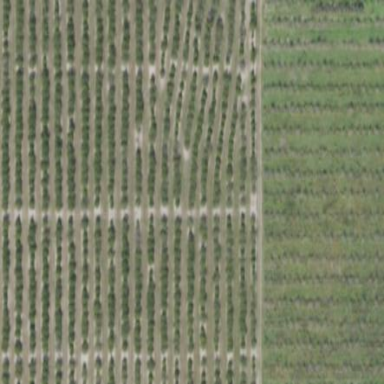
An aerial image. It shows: Orchard.